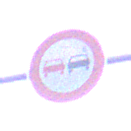
Verkehrszeichen: Ueberholverbot
Umgebung: Outdoor, Nature
Tageszeit: SunriseSunset
Wetter: Clear
Licht: Natural
Jahreszeit: NotSpecified
Kontrast: LowContrast